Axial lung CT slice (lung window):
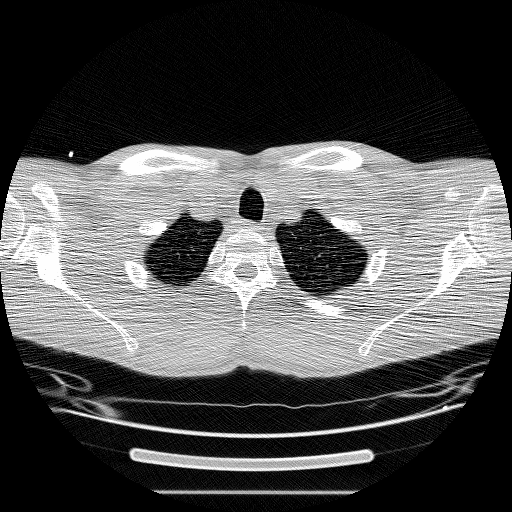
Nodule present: no